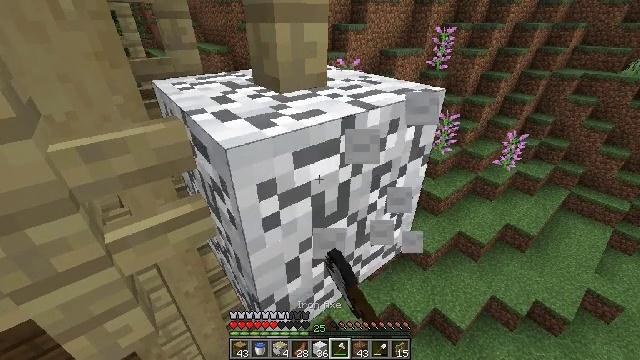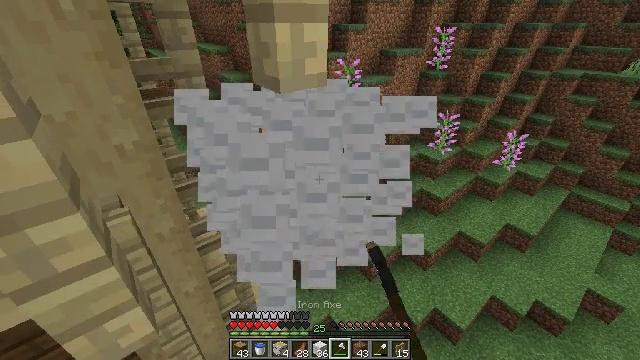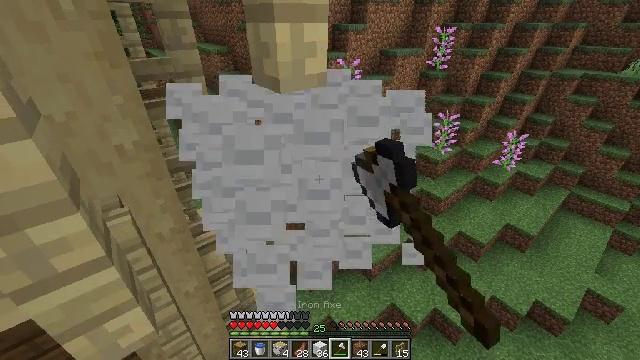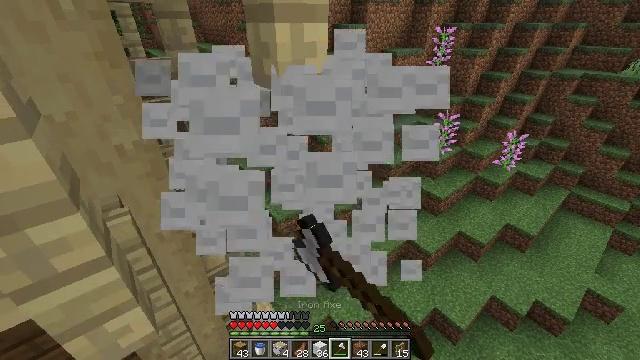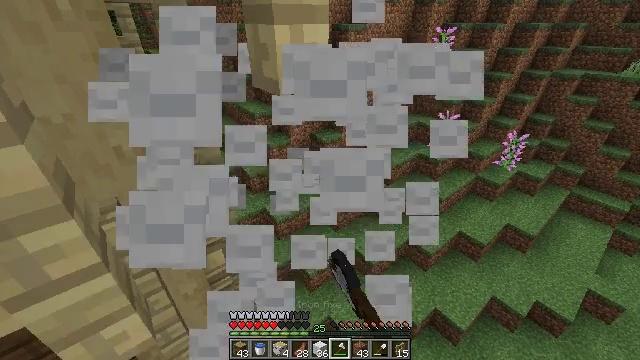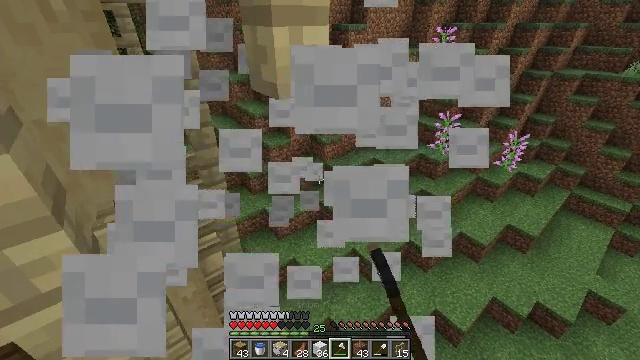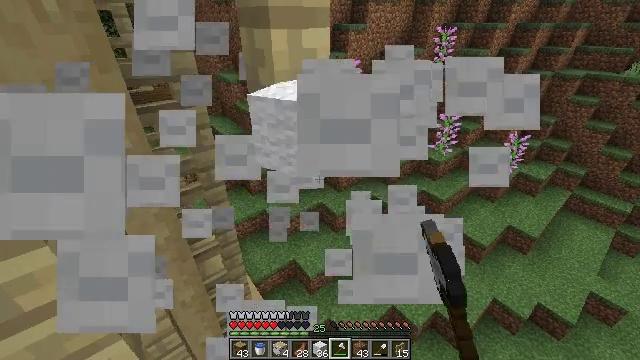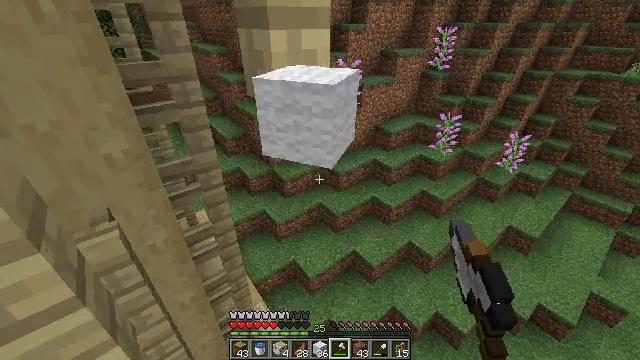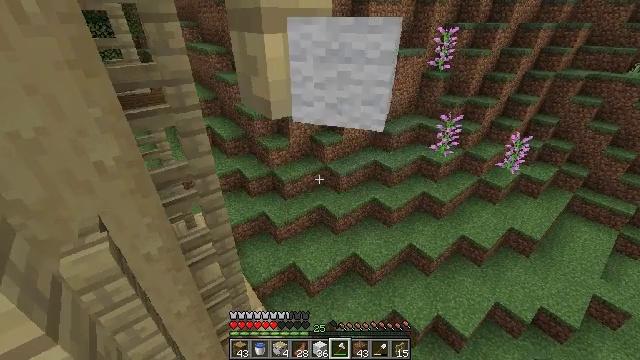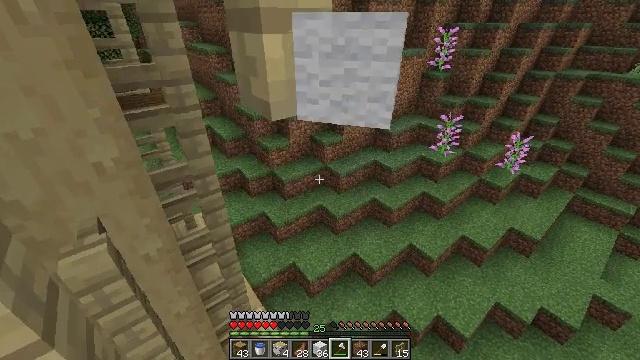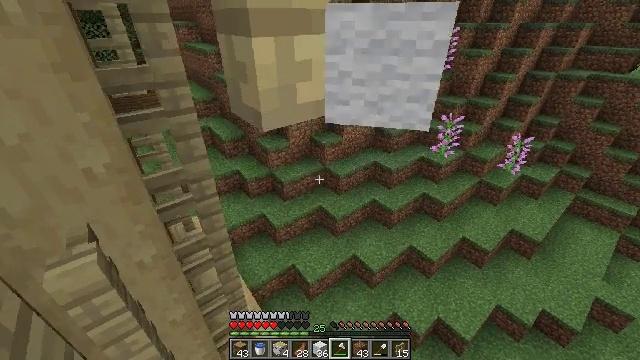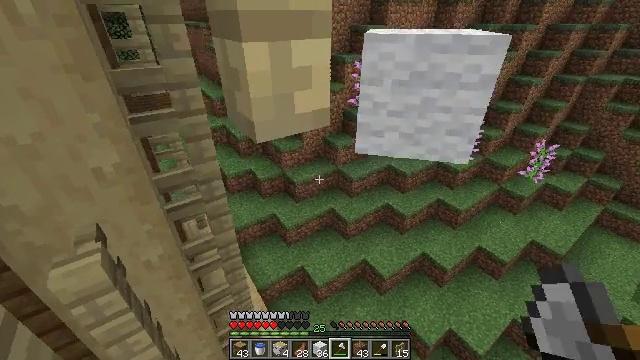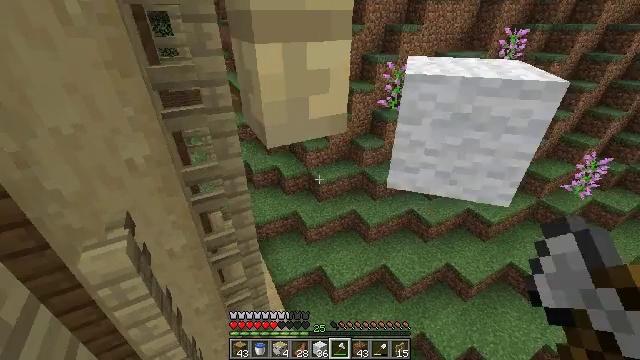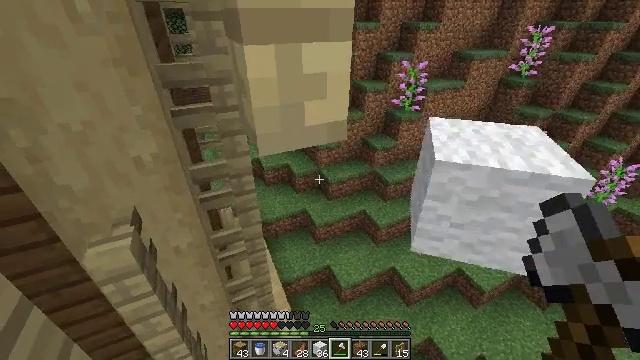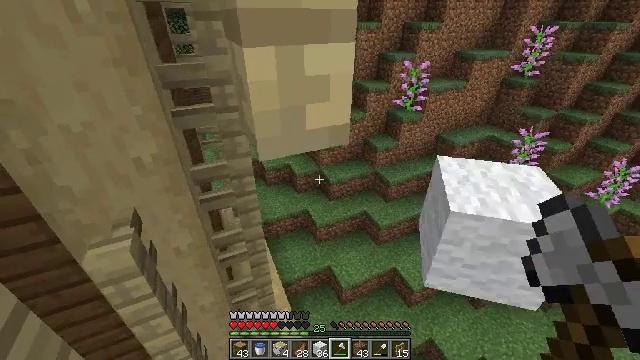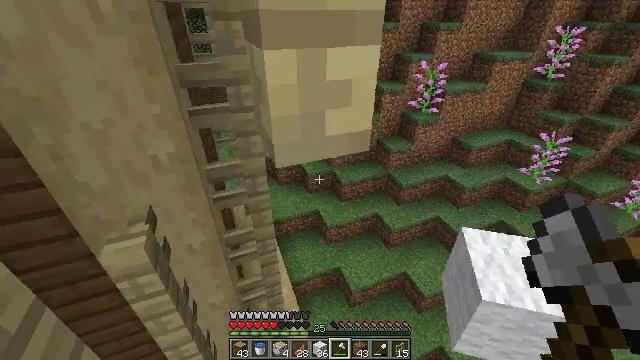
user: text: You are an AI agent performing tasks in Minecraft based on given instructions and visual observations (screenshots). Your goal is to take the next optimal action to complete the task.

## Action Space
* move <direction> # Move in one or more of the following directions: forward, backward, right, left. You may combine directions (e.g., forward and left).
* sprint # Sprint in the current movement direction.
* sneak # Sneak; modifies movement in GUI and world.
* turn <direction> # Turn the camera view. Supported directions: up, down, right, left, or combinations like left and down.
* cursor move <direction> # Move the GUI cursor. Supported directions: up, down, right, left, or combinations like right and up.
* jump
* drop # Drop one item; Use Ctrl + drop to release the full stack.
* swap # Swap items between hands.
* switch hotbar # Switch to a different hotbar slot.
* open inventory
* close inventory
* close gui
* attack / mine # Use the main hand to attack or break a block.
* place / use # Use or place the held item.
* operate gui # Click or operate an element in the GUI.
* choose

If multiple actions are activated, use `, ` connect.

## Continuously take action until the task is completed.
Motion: motion action
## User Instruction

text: Retrieve white wool from a structure.
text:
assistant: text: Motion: sneak, attack / mine
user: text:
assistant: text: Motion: sneak, attack / mine
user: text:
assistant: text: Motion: sneak, attack / mine
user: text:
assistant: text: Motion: move forward, sneak, attack / mine
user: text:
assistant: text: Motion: move forward, sneak, attack / mine
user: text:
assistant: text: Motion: move forward, sneak, attack / mine
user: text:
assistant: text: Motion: move forward, sneak
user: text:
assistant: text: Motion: move forward, sneak
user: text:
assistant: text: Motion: move forward, sneak
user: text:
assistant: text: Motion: move forward and move right, sneak
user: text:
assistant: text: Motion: move forward and move right, sneak, turn left
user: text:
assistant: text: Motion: move forward and move right, sneak, turn left
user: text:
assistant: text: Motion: move forward and move right, sneak, turn left
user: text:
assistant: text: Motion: move forward and move right, sneak
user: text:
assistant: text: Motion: move forward and move right, sneak, turn left
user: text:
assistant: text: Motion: move forward, sneak, turn left
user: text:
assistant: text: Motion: sneak, turn left and up
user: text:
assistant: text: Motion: sneak, turn left and up
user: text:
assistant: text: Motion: sneak, turn left and up
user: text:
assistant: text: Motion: move forward and move left, sneak, turn up
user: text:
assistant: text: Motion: move forward and move left, sneak, turn right and up
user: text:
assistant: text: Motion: move forward and move left, sneak, turn right and up
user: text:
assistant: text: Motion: move forward and move left, sneak, turn right and up
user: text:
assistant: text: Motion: move forward and move left, sneak
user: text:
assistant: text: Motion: move forward and move left, sneak
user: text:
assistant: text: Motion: move forward and move left, sneak, turn right
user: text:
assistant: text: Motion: move forward and move left, sneak, turn right
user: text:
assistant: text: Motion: move forward and move left, sneak, turn right and up
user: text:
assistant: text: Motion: move forward and move left, sneak, turn right, attack / mine
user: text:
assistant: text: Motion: sneak, attack / mine